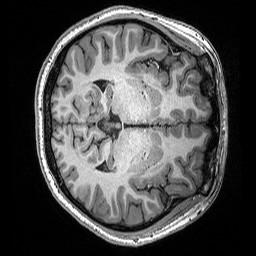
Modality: T1w
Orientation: axial
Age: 18
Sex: female
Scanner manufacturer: siemens
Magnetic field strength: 3 T
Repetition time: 2.53 s
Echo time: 0.0033 s